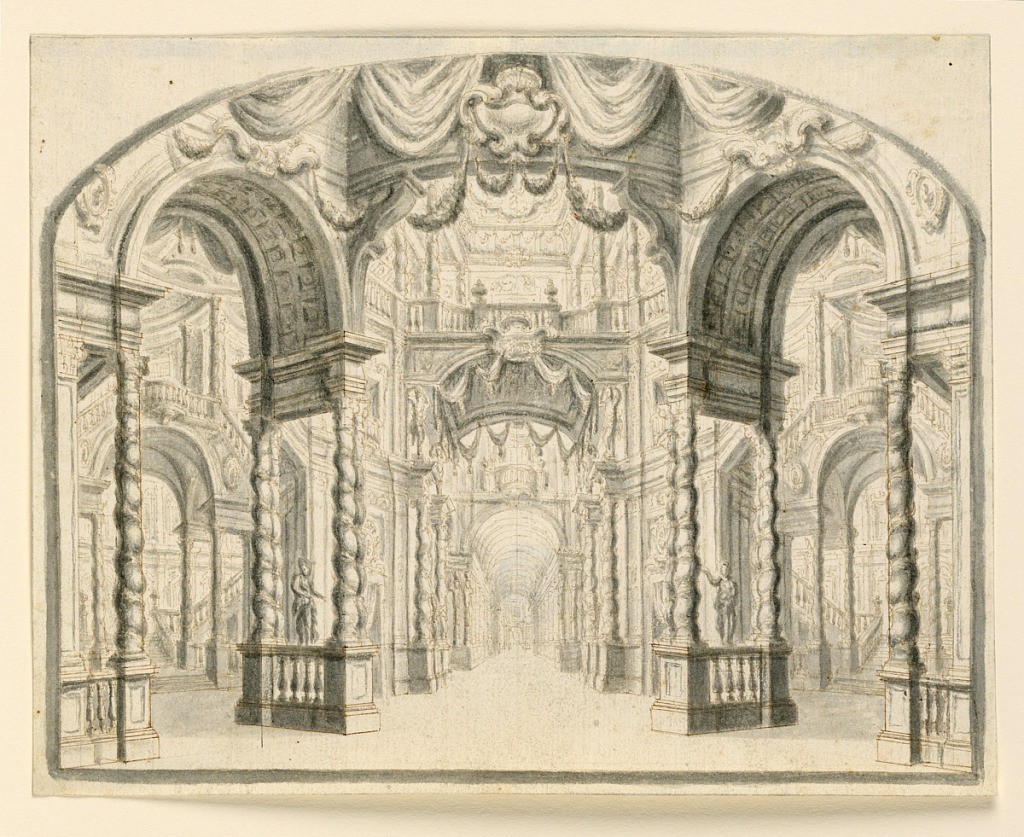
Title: Stage Design: Palace Interior
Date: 1650–1700
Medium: Pen and brown ink, brush and wash on paper
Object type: Drawing
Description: Horizontal rectangle showing the interior of a palace. At left and right, coffered arches supported by solomonic columns lead to stairways. At center, a vaulted hall is hung with garlands. At top, a crest.